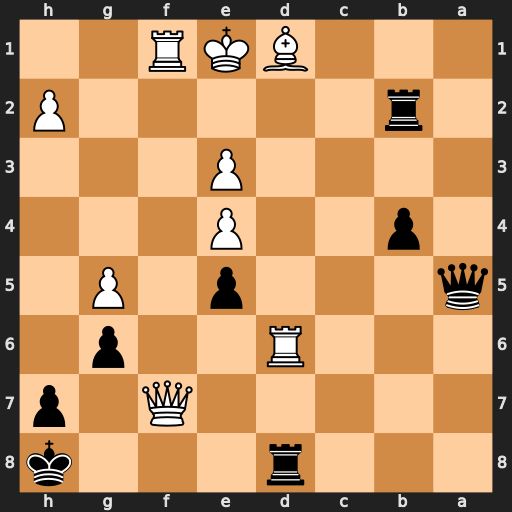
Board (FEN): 3r3k/5Q1p/3R2p1/q3p1P1/1p2P3/4P3/1r5P/3BKR2
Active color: b
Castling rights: -
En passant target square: -
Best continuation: b3+ Rd2 Qxd2#